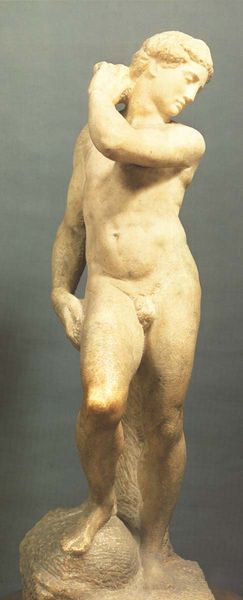
Titel: Apollon
Künstler: Michelangelo
Institution: Florenz, Bargello
Schlagwörter: akt, mann, nackt, arm, stehen, portrait, pose, skulptur, statue, junge, fuss, kugel, jüngling, halbprofil, spielbein, standbein, adonis, standfuss, diskuswerfer, sportlich, junger man, stüwerfen, griechische skulptur